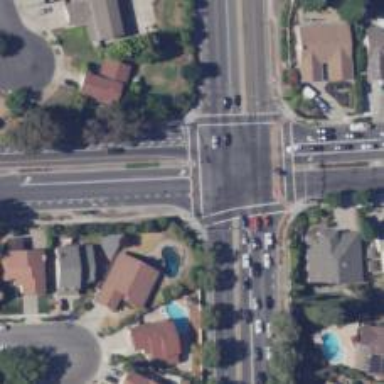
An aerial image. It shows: Crossing road.